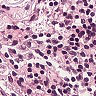
Metastatic tissue present: no